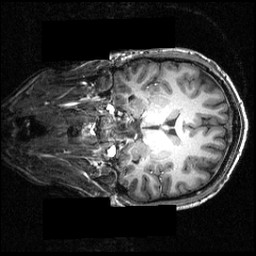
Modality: T1w
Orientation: coronal
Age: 24
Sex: male
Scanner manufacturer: siemens
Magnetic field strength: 3.951 T
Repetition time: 1.5 s
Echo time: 0.00335 s